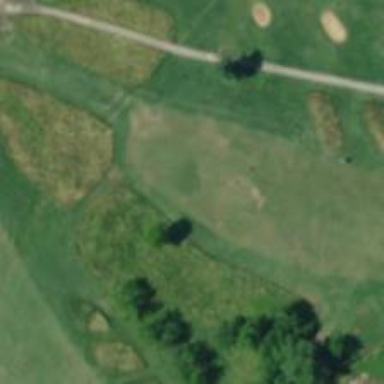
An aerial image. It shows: Golf hole.